Question: I have 5 to automatically generate new pre-formated reports.
As I am working on improving it, I have created version once I'm done. And in each template, I have approximately 70 links, so almost .
My question is :
> Is there a way to change easily the source file for multiple links?
Solutions are welcome!

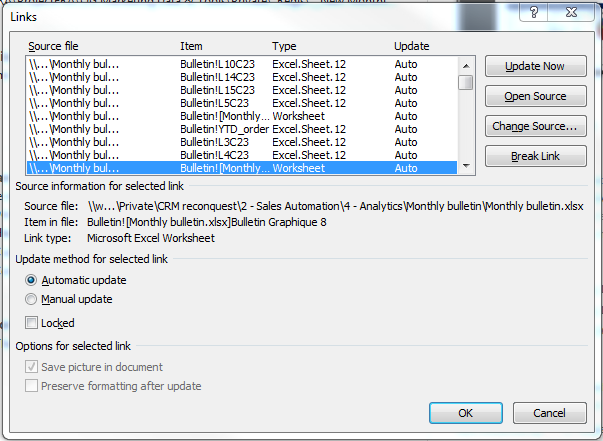
Answer: Is it possible?
How? A <URL> reveals multiple options with lots of code to copy/paste.